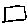
Label: square